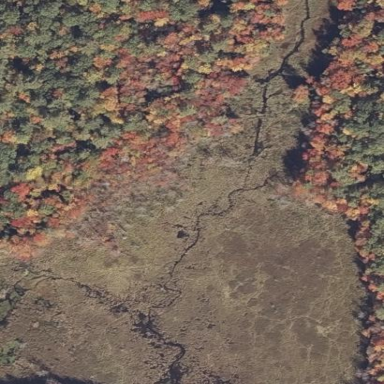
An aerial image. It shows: Marshy wetland area.